Question: I am not sure what to even call the plot below. A 1D Ribbon plot?
Basically, I want to create something like this (a linear plot with gradient colored boxes by abundance) in a list. Any leads on the name of such a plot or how to visualize abundance in a list would be helpful.
### Bonus
If you have thoughts on how to add text above the plot (from a different list or dictionary object) like the image shown that would also be appreciated
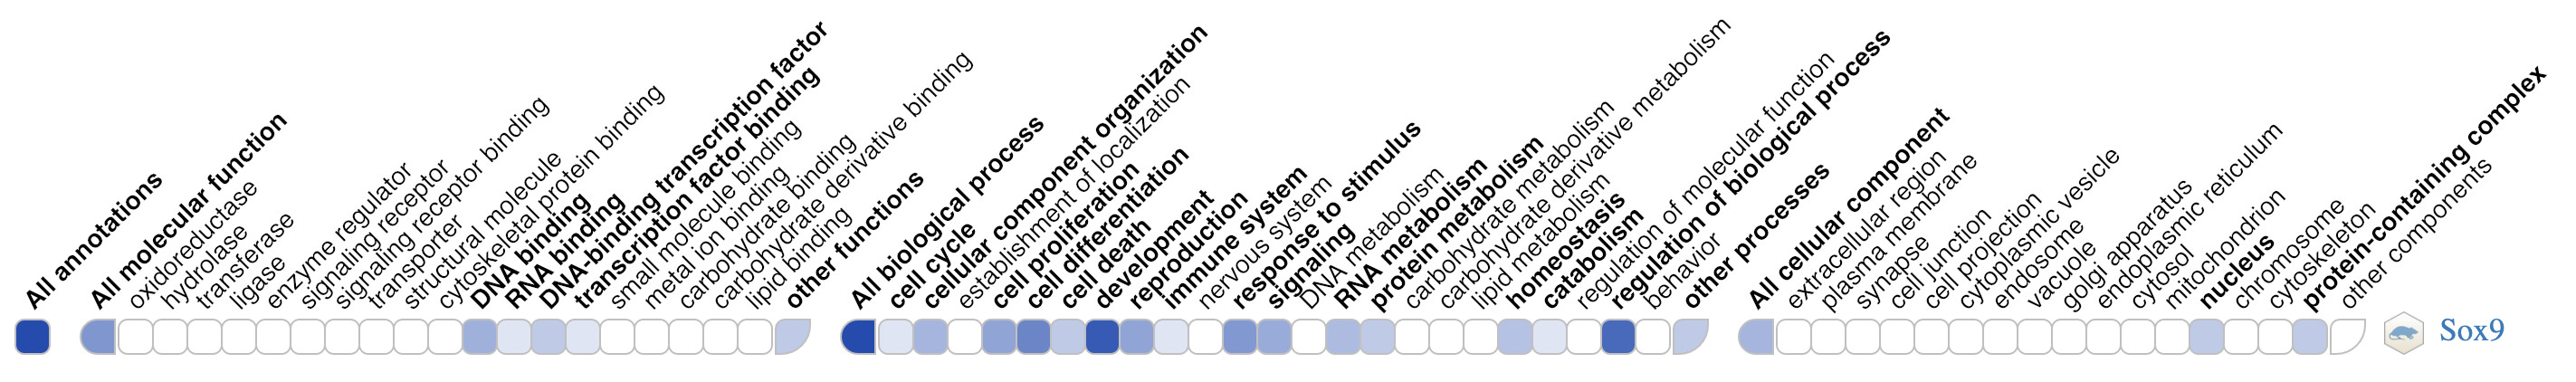
Answer: <URL>
Here is my approach based on 'pcolor':
'''
import numpy as np
import matplotlib.pyplot as plt
labels = ['All cellular component', 'extracellular region', 'plasm membrane',
'synapse', 'cell junction', 'cell protection', 'cytoplasmic vesicle',
'endosome', 'vacuole', 'golgi apparatus', 'endoplasmic reticulum',
'cytosol', 'mitochondrion', 'nucleus', 'chromosome', 'cytoskeleton',
'protein-containing complex', 'other components']
# Dummy values based on word length
values = np.array([[len(l) for l in labels]]) - min(map(len, labels))
fig, ax = plt.subplots()
im = ax.pcolor(np.arange(len(labels)+1) - .5, [0, 1], # center xticks like imshow
values, cmap='Blues', edgecolors='grey', linewidths=1)
for spine in ax.spines.values():
spine.set_edgecolor('grey')
ax.set_xticklabels(labels)
ax.set_xticks( np.arange(len(labels)) ) # Show all data
ax.set_yticks([]) # No Y axis
ax.xaxis.tick_top() # Put labels on top
plt.xticks(rotation=45, ha="left", rotation_mode="anchor") # Rotate labels 45 deg
plt.axis('scaled') # square pixels
ax.tick_params(axis='both', which='both', length=0) # Hide ticks
fig.tight_layout()
plt.show()
'''